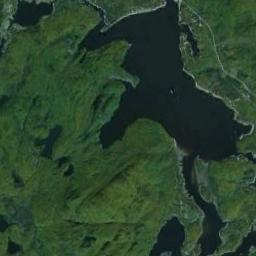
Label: wetland